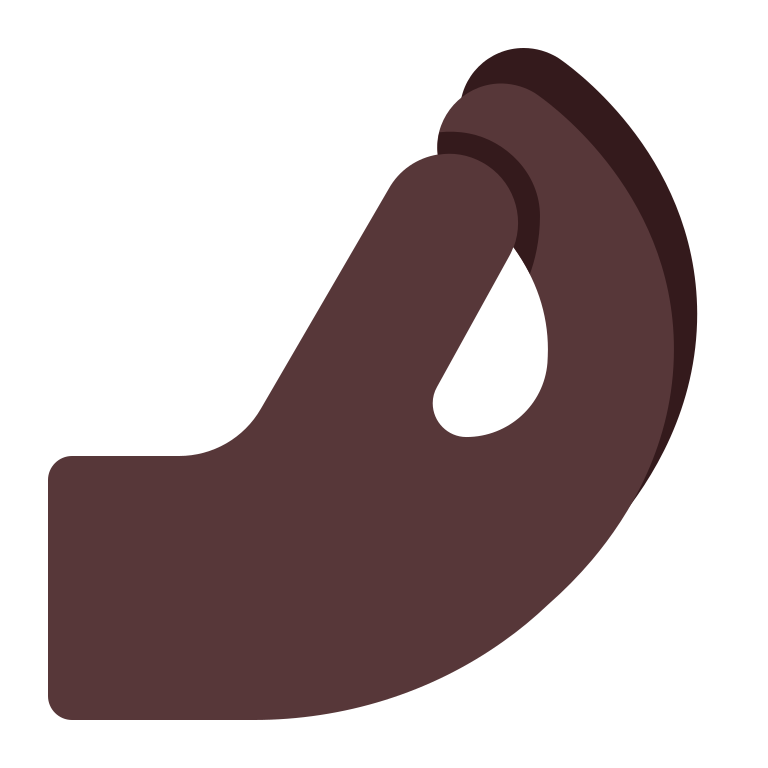
pinched fingers flat dark